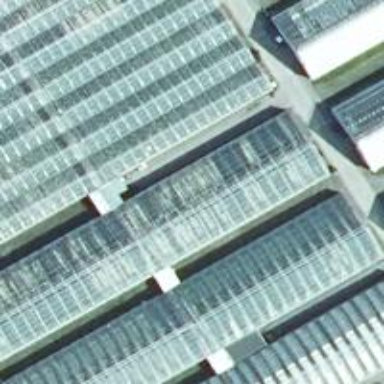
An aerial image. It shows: Greenhouse.